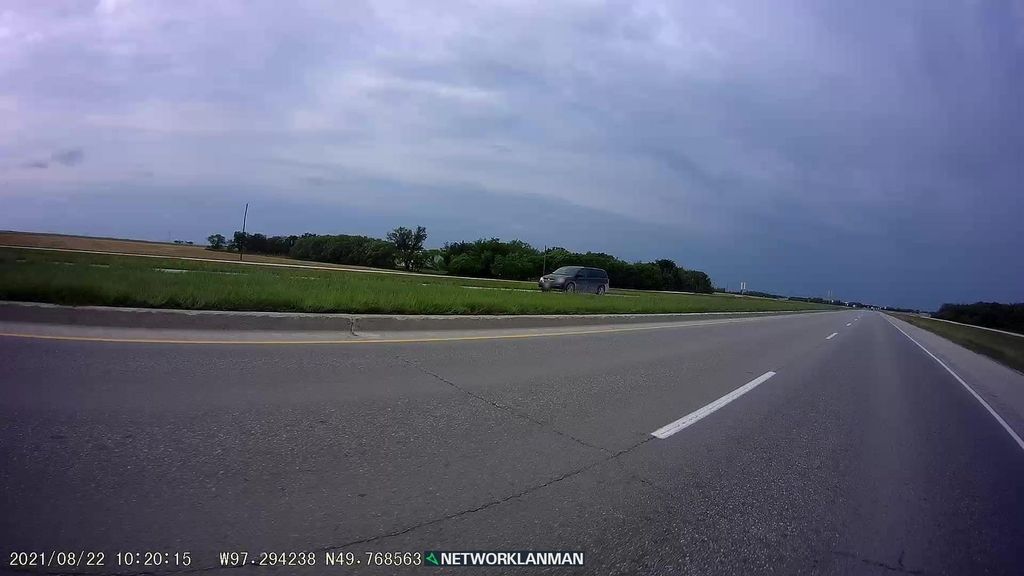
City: winnipeg